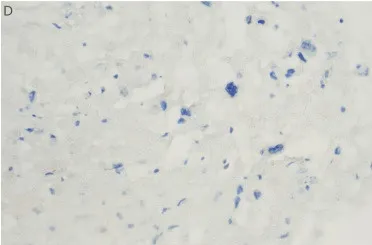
The immunohistochemical results of sarcoma component:. And Desmin.
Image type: pathology (immunostaining)